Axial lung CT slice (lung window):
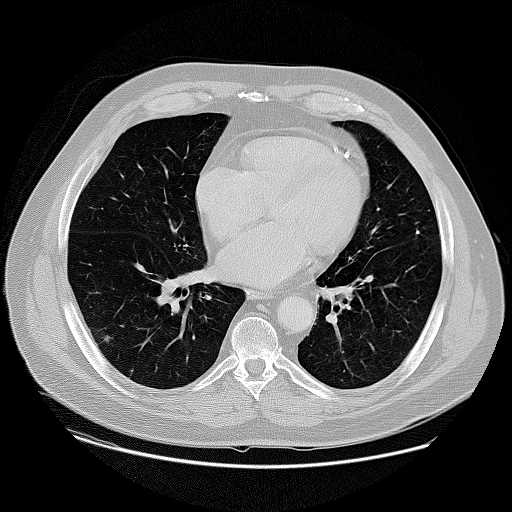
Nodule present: yes
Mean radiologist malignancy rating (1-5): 2.75